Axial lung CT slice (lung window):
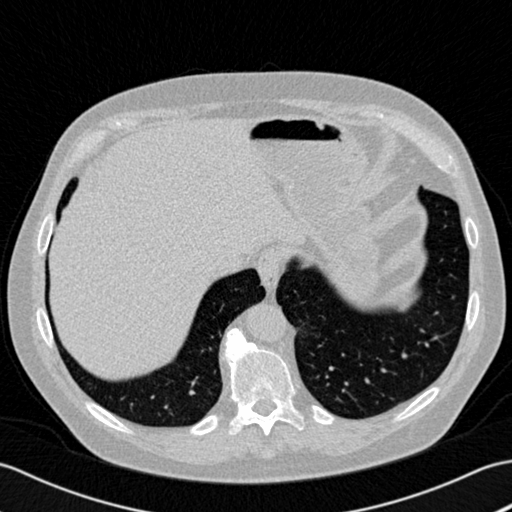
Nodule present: no